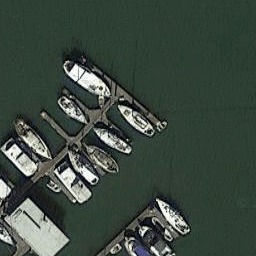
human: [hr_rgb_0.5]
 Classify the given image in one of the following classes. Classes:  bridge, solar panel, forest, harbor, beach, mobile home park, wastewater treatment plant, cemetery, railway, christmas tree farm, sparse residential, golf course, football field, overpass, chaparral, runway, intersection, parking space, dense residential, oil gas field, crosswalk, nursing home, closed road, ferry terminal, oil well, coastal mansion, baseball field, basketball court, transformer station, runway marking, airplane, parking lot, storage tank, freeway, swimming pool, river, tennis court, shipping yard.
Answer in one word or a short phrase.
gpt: harbor